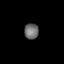
Tissue: prostate
Cell type: Fibroblasts
Senescence score: 0.6918
Nuclear area (px): 224
Mean DAPI intensity: 107.621